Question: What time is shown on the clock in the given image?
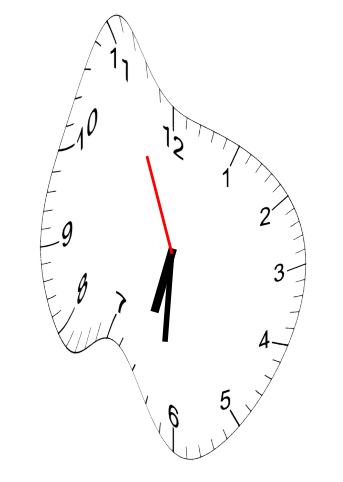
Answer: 06:30:56